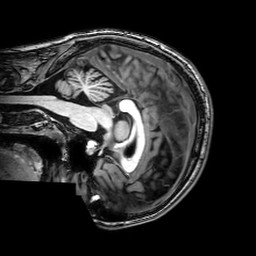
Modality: T1w
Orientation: sagittal
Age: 20
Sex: male
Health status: healthy
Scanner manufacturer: philips
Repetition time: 0.008174 s
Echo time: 0.00374 s